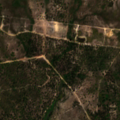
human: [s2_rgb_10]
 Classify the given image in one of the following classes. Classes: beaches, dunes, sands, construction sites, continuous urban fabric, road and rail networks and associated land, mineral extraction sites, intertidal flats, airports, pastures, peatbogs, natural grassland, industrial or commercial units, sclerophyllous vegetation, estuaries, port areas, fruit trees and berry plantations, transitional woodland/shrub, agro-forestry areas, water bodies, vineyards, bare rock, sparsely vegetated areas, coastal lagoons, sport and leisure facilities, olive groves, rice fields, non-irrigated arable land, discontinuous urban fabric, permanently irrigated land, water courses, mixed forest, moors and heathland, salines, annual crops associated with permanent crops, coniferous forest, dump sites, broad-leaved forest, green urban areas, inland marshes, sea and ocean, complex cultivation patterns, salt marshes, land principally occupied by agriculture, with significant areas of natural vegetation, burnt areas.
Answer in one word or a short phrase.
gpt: continuous urban fabric